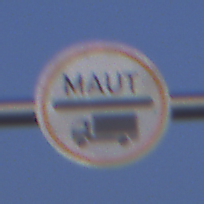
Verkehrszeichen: Mautpflicht
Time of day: SunriseSunset
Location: Outdoor (Nature)
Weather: Clear
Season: NotSpecified
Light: Natural